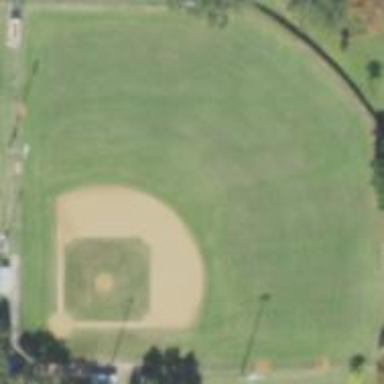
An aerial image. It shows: Baseball pitch for leisure and sports activities.